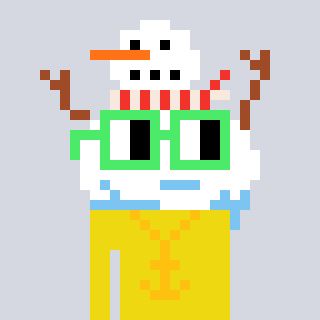
a pixel art character with square light green glasses, a snowman-shaped head and a yellow-colored body on a cool background